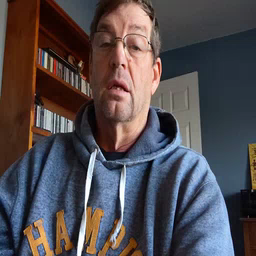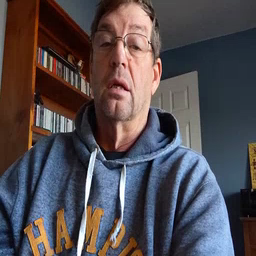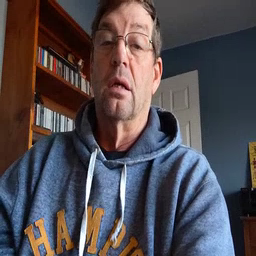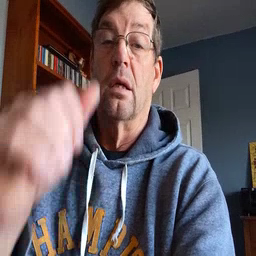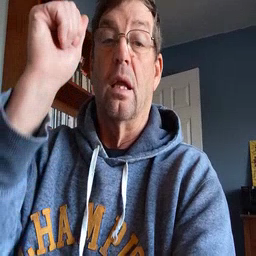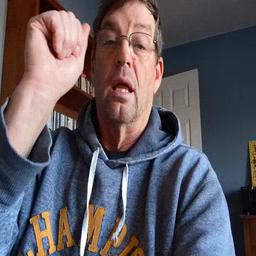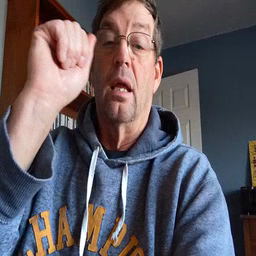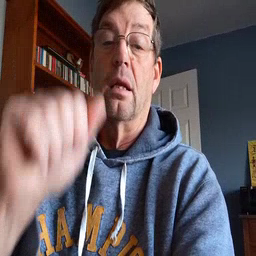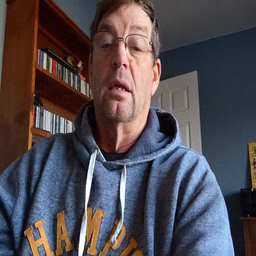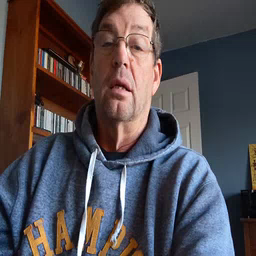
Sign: aunt